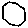
Label: hexagon